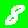
Digit: 8